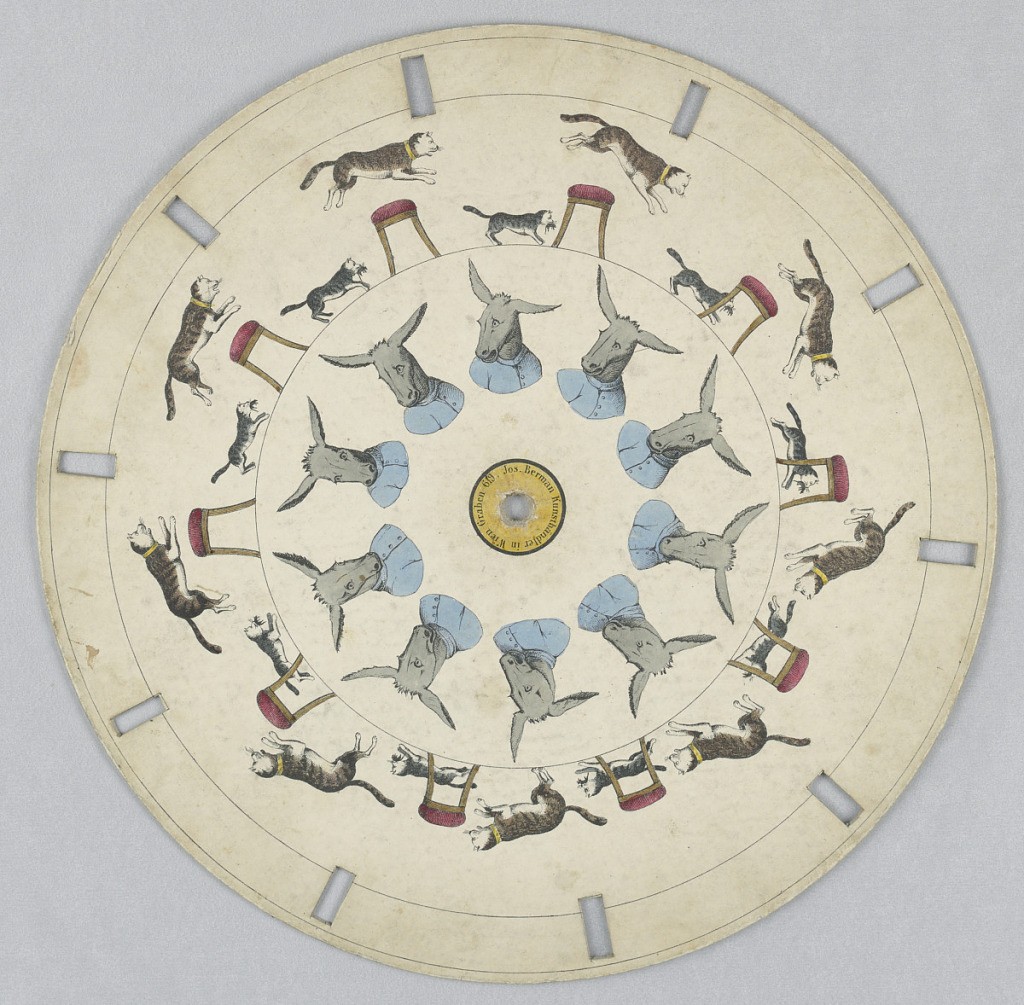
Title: Phenakistiscope Disc with Cats and Donkey
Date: ca. 1830
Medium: Hand-colored lithograph on paperboard
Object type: Optical toy
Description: Paper disc with a hole in the center, 10 rectangular perforations evenly spaced along perimeter for viewing. In the outermost ring, several still images show the progress of a large cat chasing a small cat with a mouse in its teeth; the large cat jumps over a stool with a red cushion. In the innermost ring, a donkey wearing a blue shirt moves its ears.